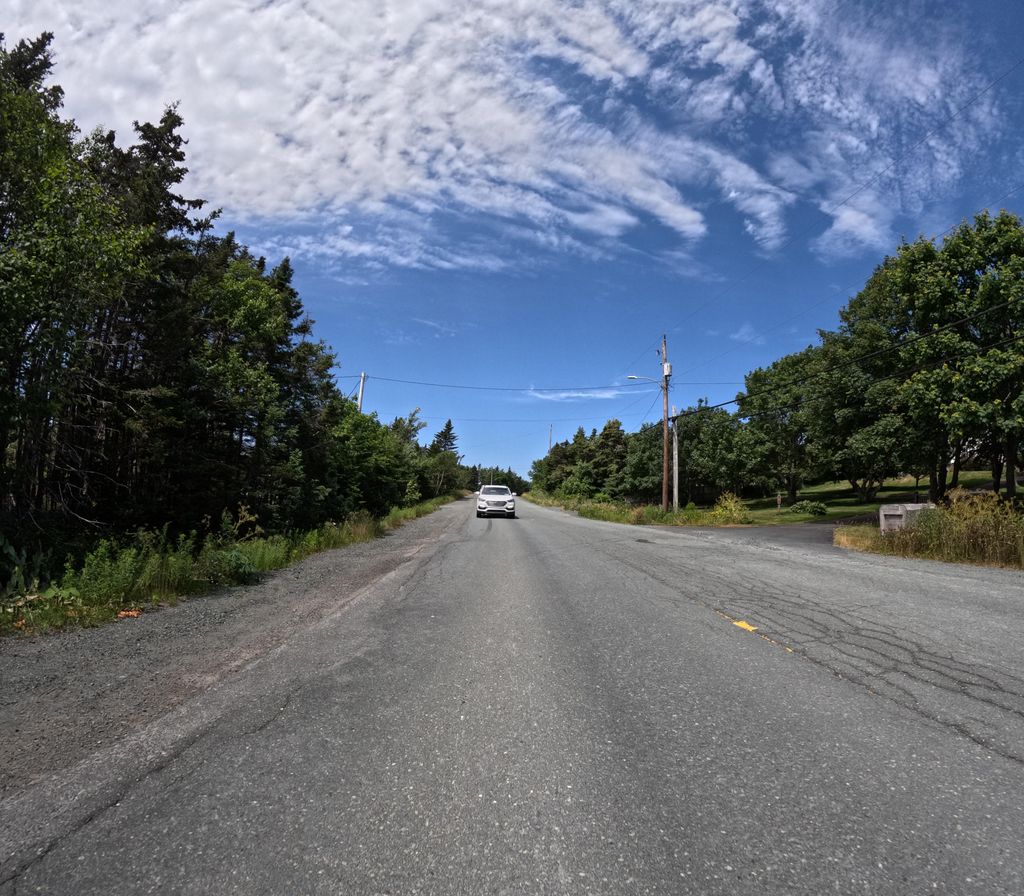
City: st_johns